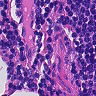
Metastatic tissue present: no